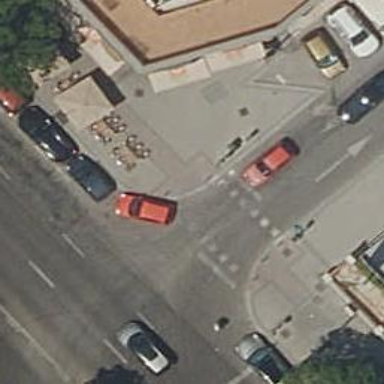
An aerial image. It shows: Zebra crossing with traffic signals. The crossing is marked by traffic lights.